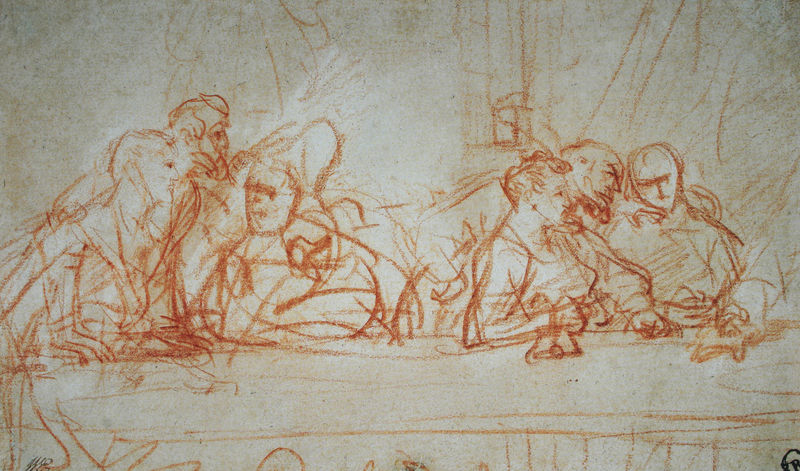
Titel: Skizze nach Leonardos Abendmahl
Künstler: Rembrandt
Standort: London
Institution: British Museum
Schlagwörter: hand, frauen, menschen, braun, frau, männer, skizze, tisch, unterhalten, zeichnung, tischtuch, brüstung, theater, balkon, unterhaltung, gathering, hall, men, people, red, white, window, women, tafel, discussion, figures, gossip, group, hair, seated, sitting, table, talk, talking, woman, nachdenken, wine, entwurf, food, man, orange, child, side, sideways, drawing, paper, color, outline, sketch, beard, rötel, faces, leaning, children, person, arms, family, draft, jesus, art, study, pencil, lines, shapes, cloth, shoulders, rough, crayon, gekritzel, composition, money, eating, adults, arrangement, shape, expressions, preparation, unfinished, blood, incomplete, dinner, supper, mess, tintoretto, leonardo, messy, tal, apostles, last supper, last, judas, laugh, drawin, purse, ocre, groups, profiles, conversing, chests, first, the last supper, last dinner, diksutieren, compsition, grouping, comte, whispering, the last dinner, coloured pencil, talkign, plotting